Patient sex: F
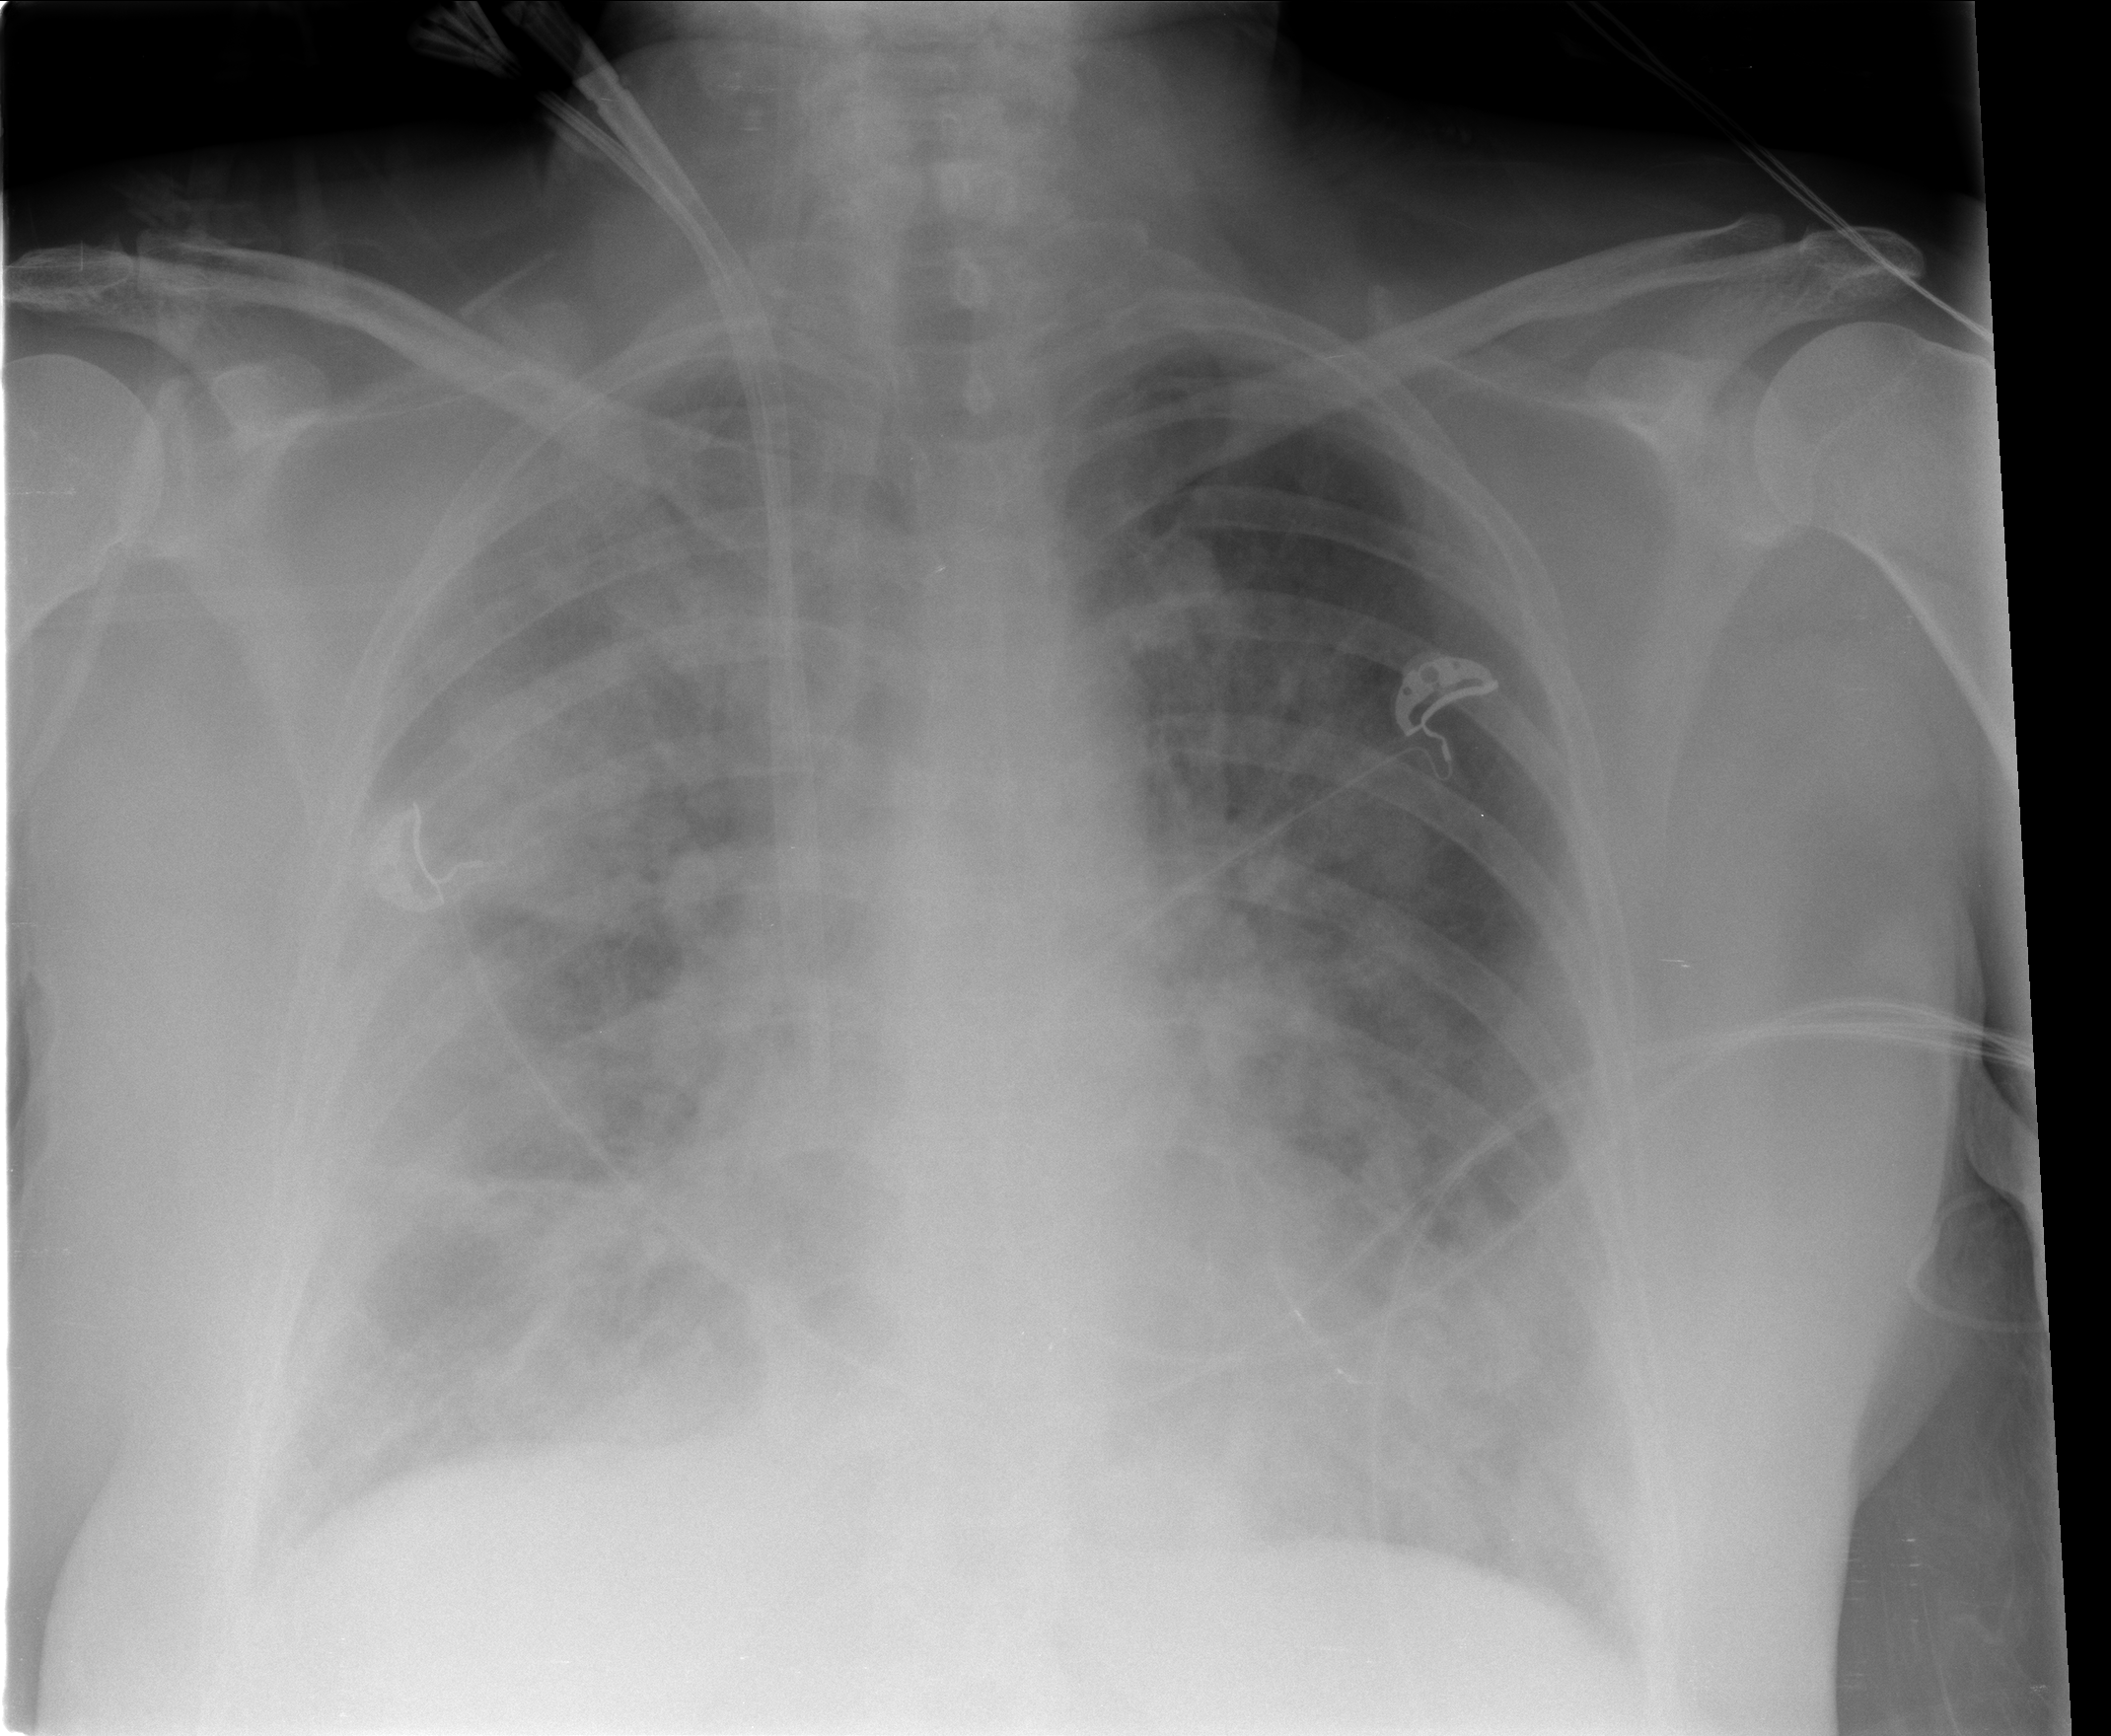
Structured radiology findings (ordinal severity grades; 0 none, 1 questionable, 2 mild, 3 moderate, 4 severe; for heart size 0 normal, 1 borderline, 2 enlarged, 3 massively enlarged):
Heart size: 0
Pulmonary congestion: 2
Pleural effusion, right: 3
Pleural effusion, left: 1
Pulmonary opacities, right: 4
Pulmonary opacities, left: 3
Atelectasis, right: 3
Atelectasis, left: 2